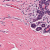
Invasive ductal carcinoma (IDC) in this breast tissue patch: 0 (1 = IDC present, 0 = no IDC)